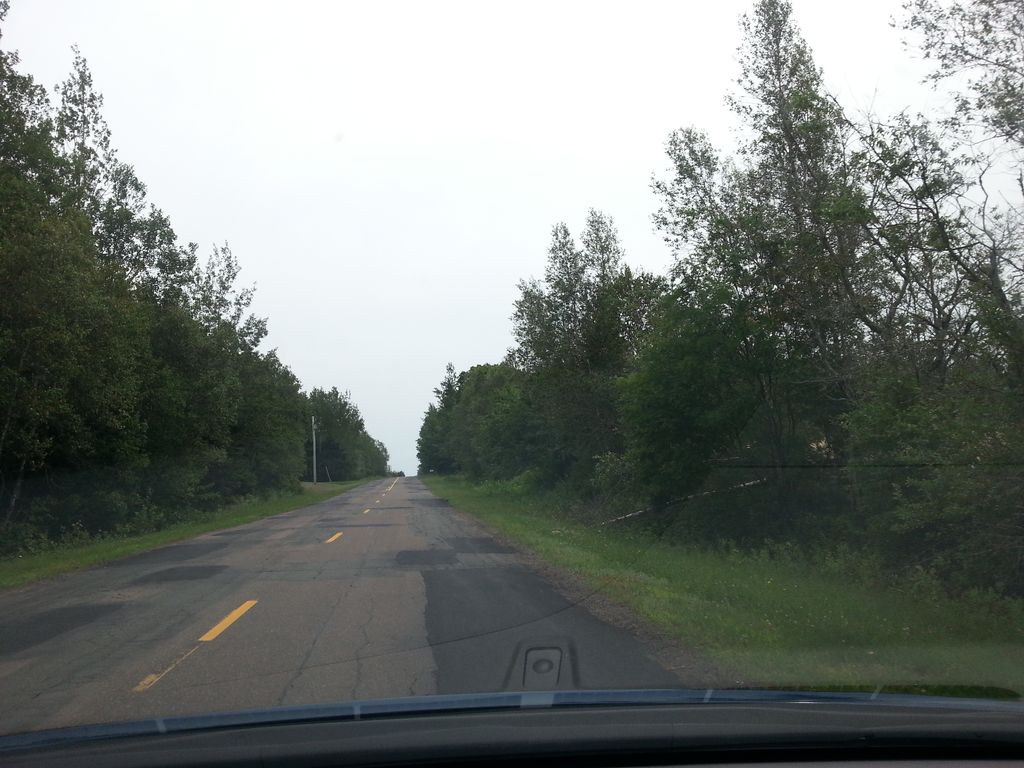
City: charlottetown